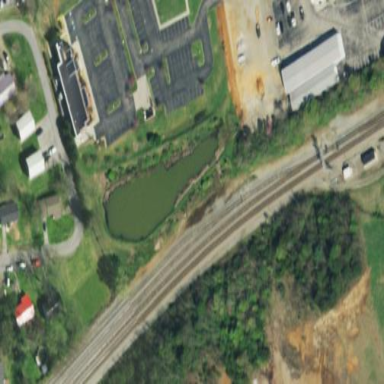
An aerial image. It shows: Detention basin filled with water.